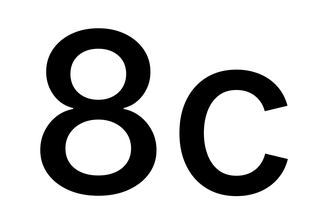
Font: Inter_Medium